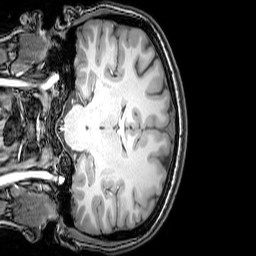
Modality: T1w
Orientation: coronal
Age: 20
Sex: female
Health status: healthy
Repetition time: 0.081 s
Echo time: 0.037 s